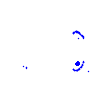
Particle: electron